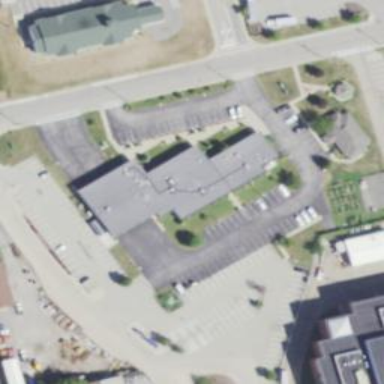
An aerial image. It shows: Public building.